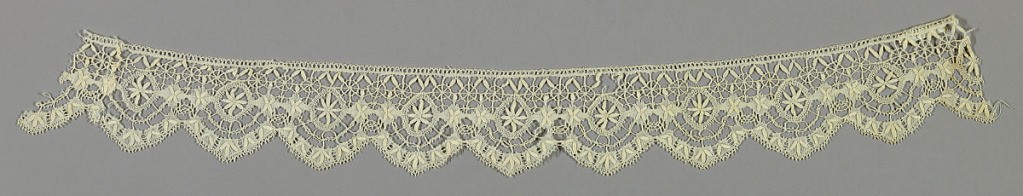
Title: Border
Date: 19th century
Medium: linen Technique: bobbin lace (Buckingham style)
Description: Border lace in Buckingham style has a small-scale pattern imitative of punto-in-aria. Scallops on one edge contain circular shapes with a single flower head inside. Each circle is separated by two connected diamond shapes containing flowers with four petals. Just above are wheel-like shapes in groups of three.